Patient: sex F, age 56
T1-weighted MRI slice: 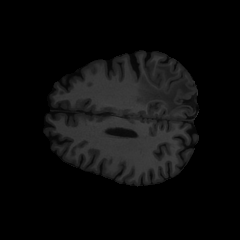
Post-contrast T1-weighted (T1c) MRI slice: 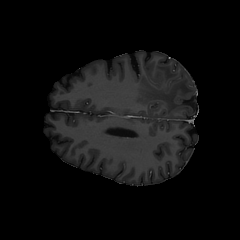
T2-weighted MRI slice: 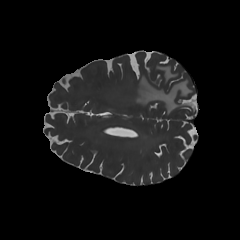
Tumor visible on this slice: yes
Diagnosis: Glioblastoma, IDH-wildtype
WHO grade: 4